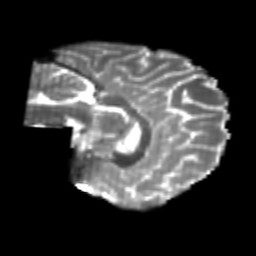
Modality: T2w
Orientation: sagittal
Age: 22
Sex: female
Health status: healthy
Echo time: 0.074 s